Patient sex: M
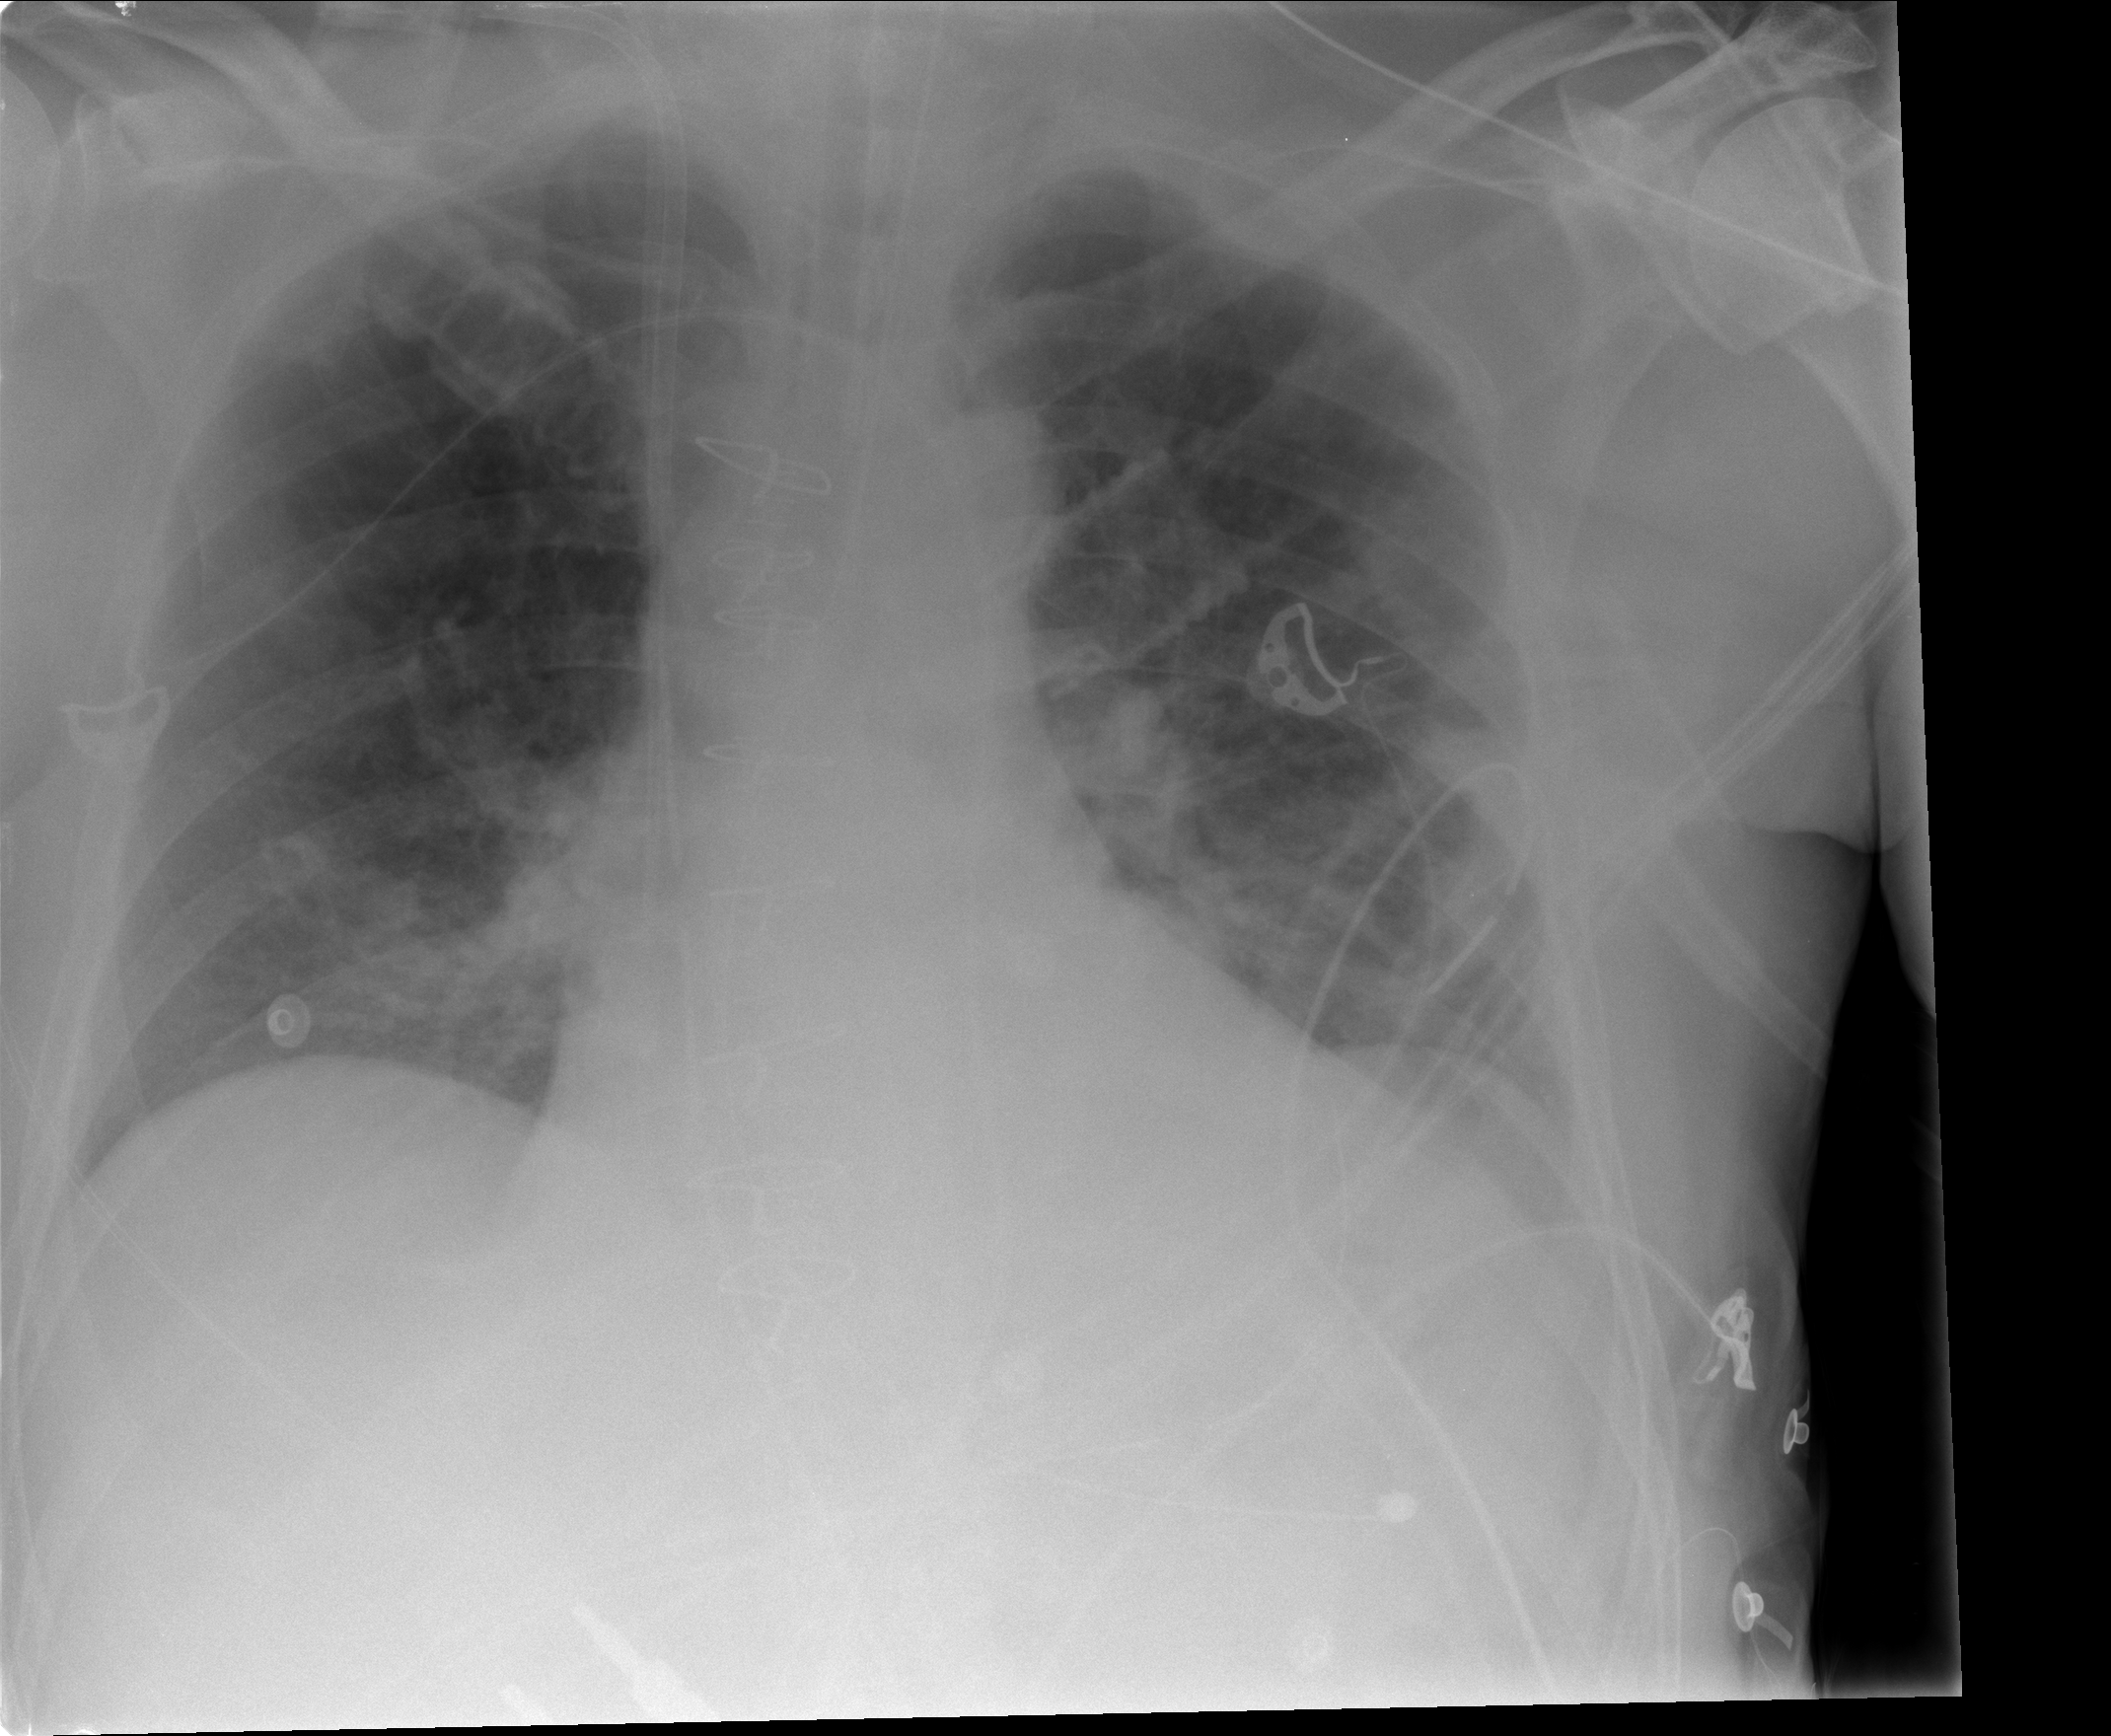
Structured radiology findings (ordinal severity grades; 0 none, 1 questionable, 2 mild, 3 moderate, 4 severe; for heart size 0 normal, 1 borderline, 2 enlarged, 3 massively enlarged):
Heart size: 2
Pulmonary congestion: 2
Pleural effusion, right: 0
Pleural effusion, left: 2
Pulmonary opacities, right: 2
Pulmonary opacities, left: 0
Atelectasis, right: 2
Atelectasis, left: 2